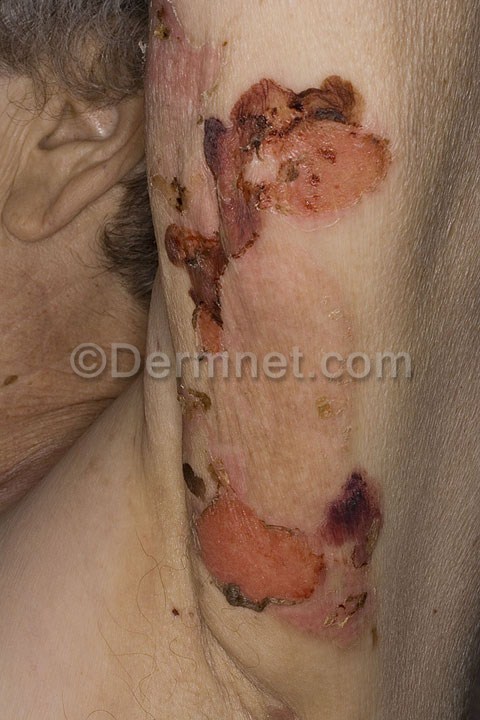
Disease: Bullous Disease Photos